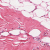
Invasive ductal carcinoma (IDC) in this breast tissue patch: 0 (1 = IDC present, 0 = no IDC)